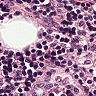
Metastatic tissue present: no